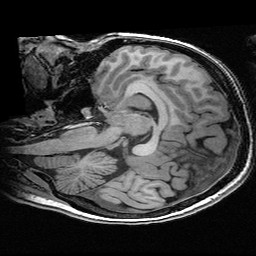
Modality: T1w
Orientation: sagittal
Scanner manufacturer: ge
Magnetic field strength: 3 T
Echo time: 0.00318 s